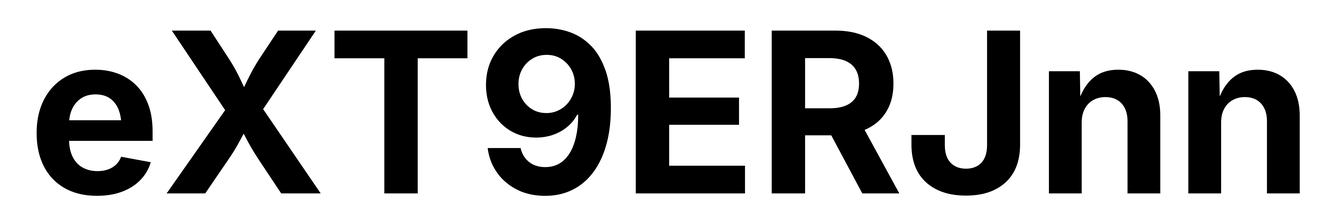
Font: Inter_Bold